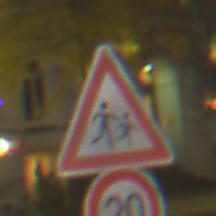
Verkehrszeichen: KinderLinks
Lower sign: Geschwindigkeit20
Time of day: Night
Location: Outdoor (Urban)
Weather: Clear
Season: NotSpecified
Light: Artificial